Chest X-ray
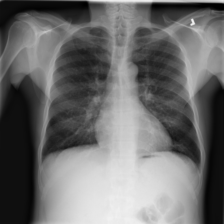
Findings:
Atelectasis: negative
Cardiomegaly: negative
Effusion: positive
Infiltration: negative
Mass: negative
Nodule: positive
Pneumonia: negative
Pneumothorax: negative
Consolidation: positive
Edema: negative
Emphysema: negative
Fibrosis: negative
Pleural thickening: negative
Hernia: negative